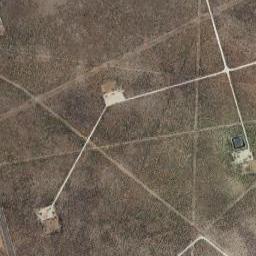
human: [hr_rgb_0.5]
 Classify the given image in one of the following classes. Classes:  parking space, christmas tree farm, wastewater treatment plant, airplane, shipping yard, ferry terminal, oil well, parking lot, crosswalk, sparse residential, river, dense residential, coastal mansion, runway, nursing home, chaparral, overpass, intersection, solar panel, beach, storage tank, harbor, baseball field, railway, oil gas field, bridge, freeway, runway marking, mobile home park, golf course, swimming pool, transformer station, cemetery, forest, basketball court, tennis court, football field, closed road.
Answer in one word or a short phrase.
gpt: oil gas field